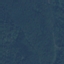
Land use / land cover class: Forest